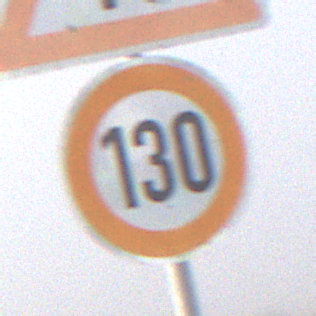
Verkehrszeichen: Geschwindigkeit130
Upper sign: EinseitigVerengteFahrbahnRechts
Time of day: MorningAfternoon
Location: Outdoor (Nature)
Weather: PartlyCloudy
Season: NotSpecified
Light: Natural